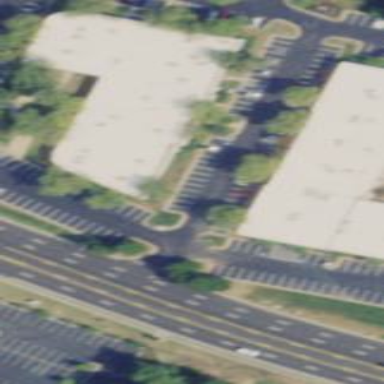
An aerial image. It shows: Office building.